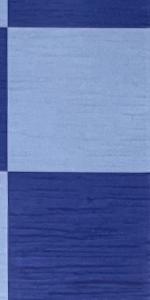
Label: Empty